Question: I have to use a query like this :
'''
query = Enc.joins(:rec).group("enc.bottle").
select("enc.bottle as mode, count(rec.id) as numrec, sum(enc.value) as sumvalue")
'''
That I use with :
'''
@enc = ActiveRecord::Base.connection.select_all(query)
'''
To get the data, I've to do '@enc.rows.first[0]' (it works)
But '@enc.rows.first["mode"]' doesn't work ! Because each row of '@enc.rows' contains array.. not a map with the name of each field.
Maybe 'select_all' is a wrong method.
Does it exist another method to get the data with the name of field ?
Thank you

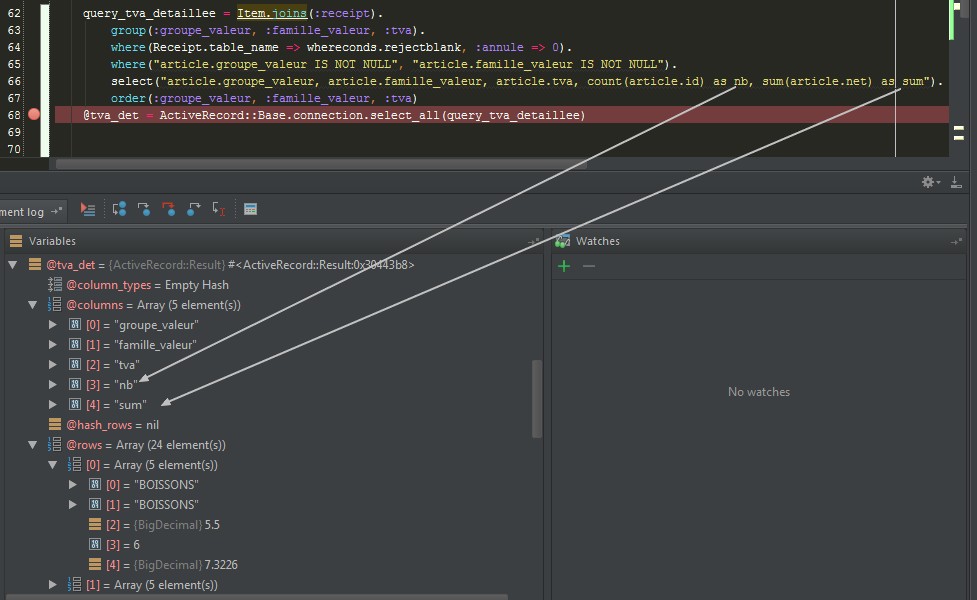
Answer: If you can associate a model with the query, then there's no need for the generic 'select_all' method. You can use 'find_by_sql' like this:
'''
Enc.find_by_sql(query).first.mode
# => testing
'''
Note that you will no be able to see the aliases when inspecting the results, but they are there. Also, the convention is to use plural names for the tables. You might find it easier to just sticks with the defaults.